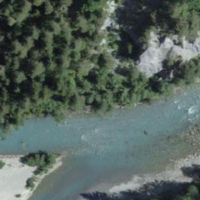
EUNIS habitat code: 15
Species observed at this site:
Campanula trachelium